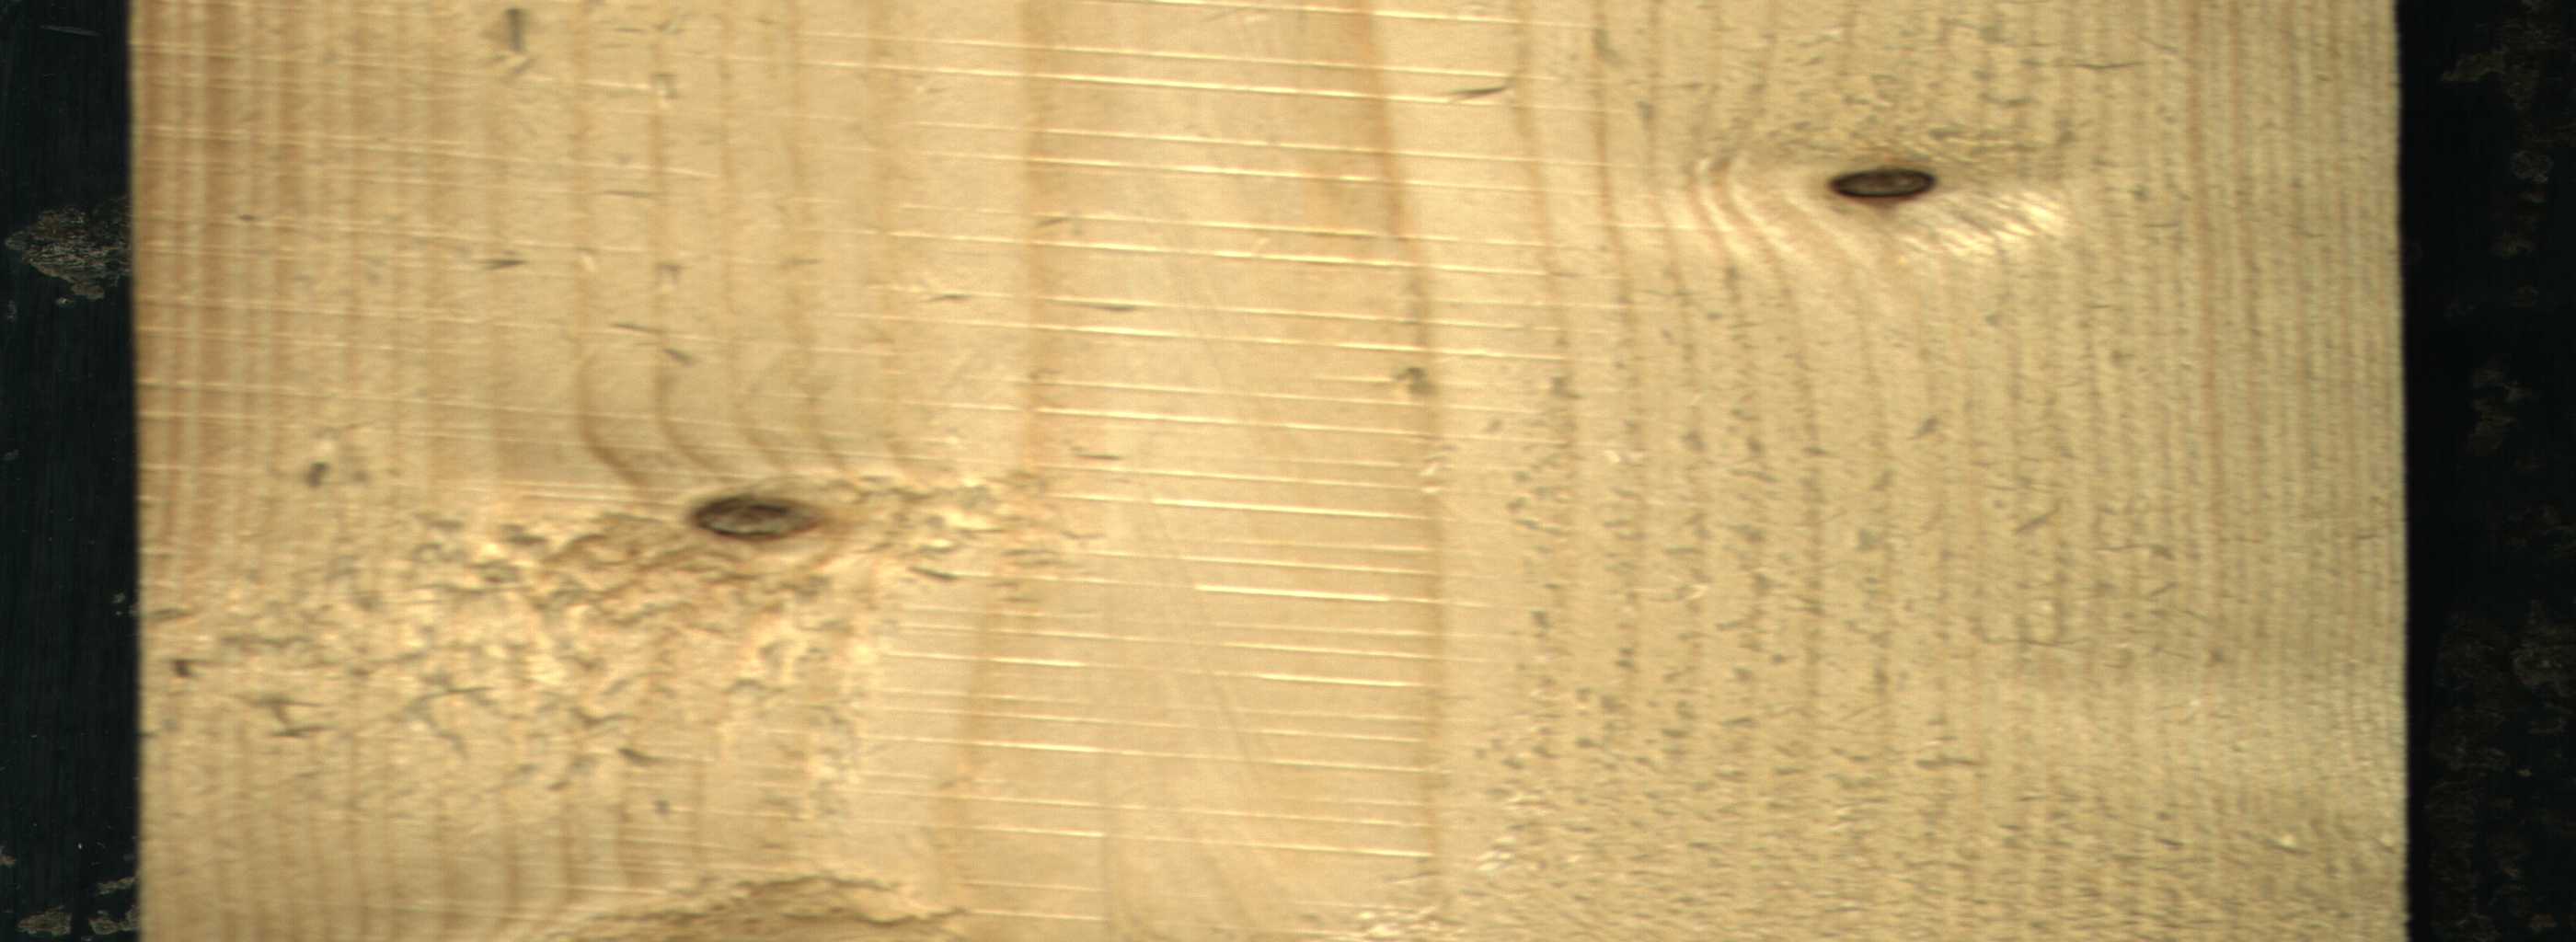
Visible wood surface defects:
Dead_Knot
Live_Knot